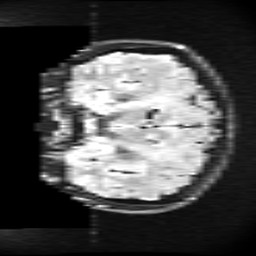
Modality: FLAIR
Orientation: coronal
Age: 28
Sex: female
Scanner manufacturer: ge
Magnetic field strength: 3 T
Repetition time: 11 s
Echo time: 0.1497 s